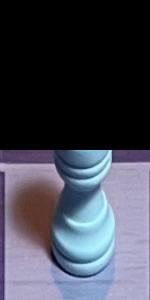
Label: Rook_White